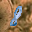
Label: 8